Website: walmart
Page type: receipt
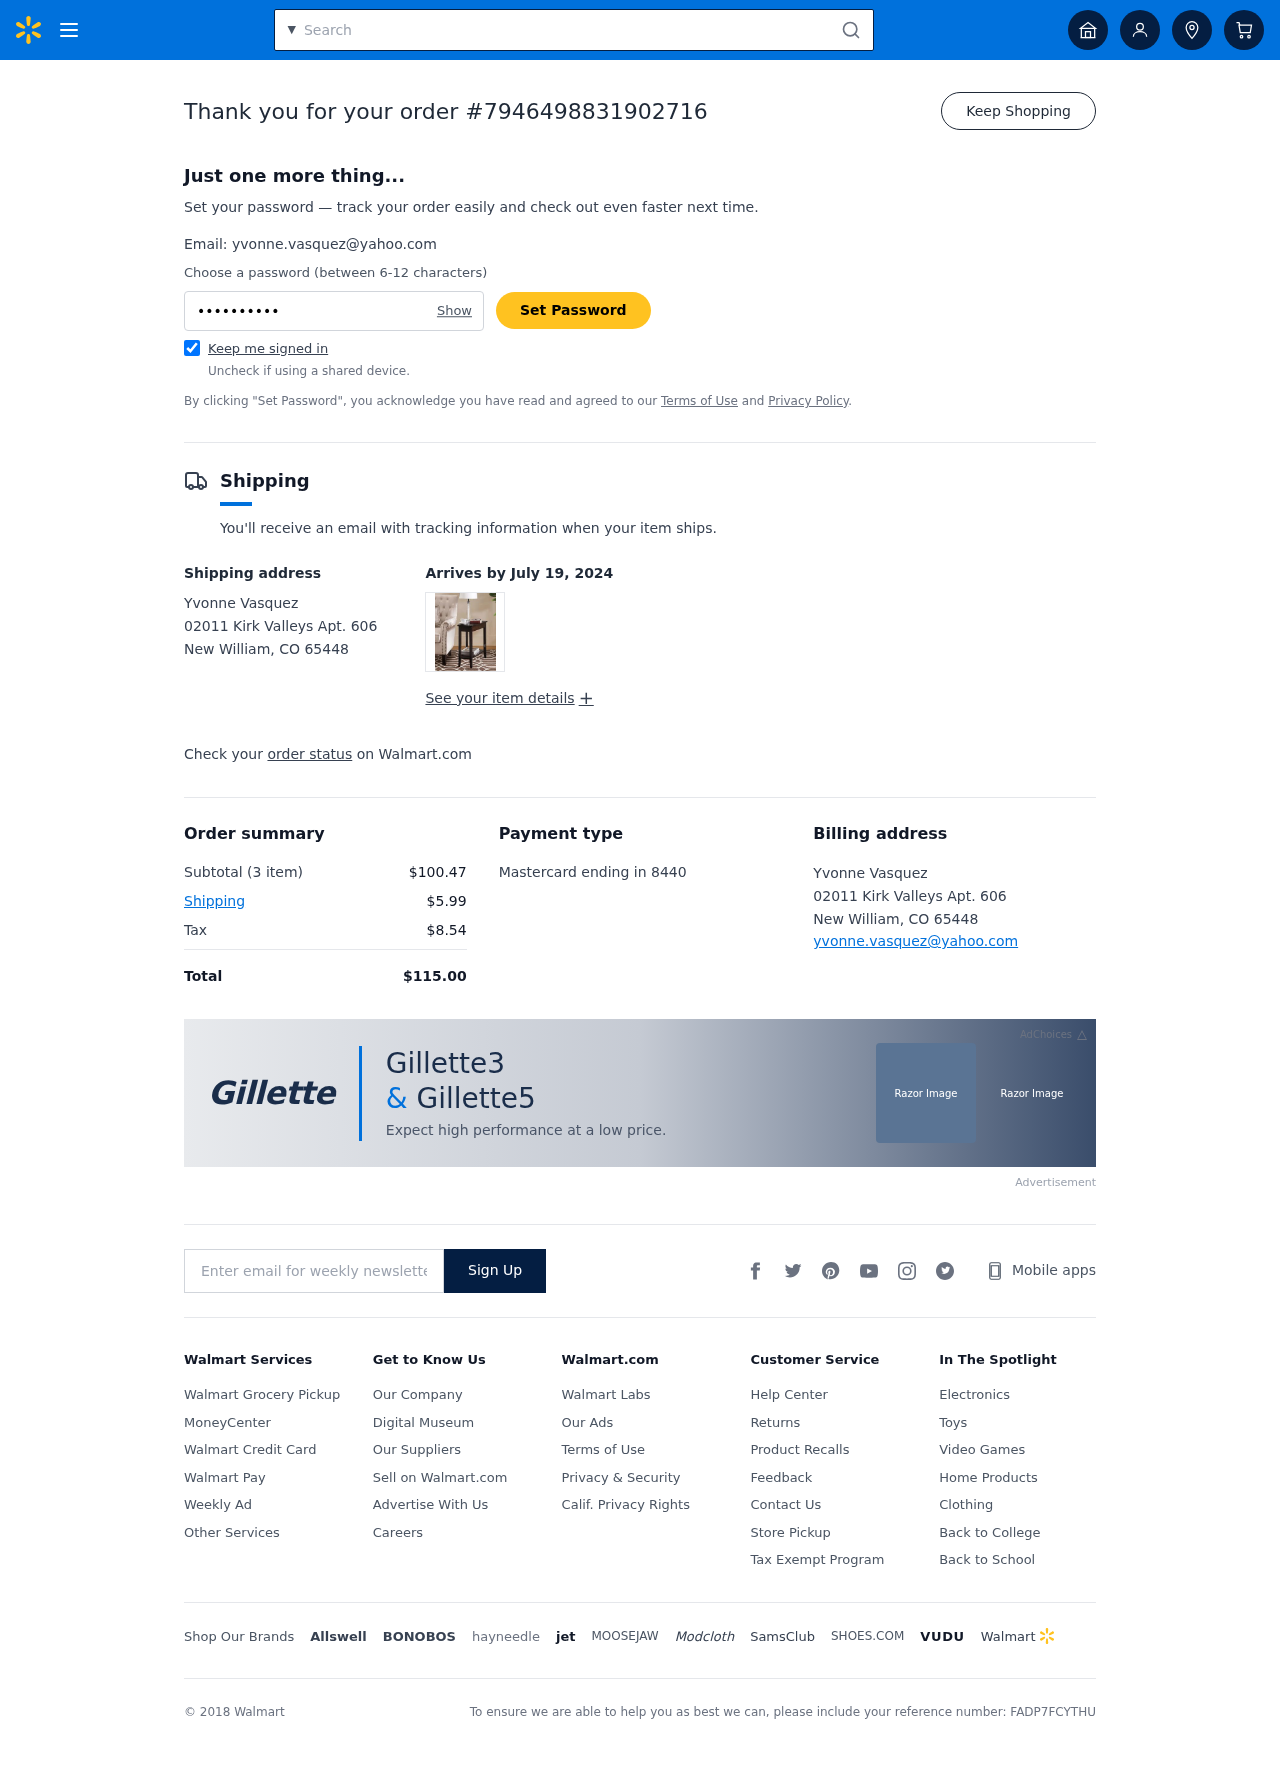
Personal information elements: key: PII_CARD_LAST4
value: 8440
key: PII_CARD_TYPE
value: Mastercard
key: PII_CITY_STATE_ZIP
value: New William, CO 65448
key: PII_EMAIL
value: yvonne.vasquez@yahoo.com
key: PII_FULLNAME
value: Yvonne Vasquez
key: PII_STREET
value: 02011 Kirk Valleys Apt. 606
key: PII_FULLNAME2
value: Yvonne Vasquez
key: PII_STREET2
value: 02011 Kirk Valleys Apt. 606
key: PII_CITY_STATE_ZIP2
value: New William, CO 65448
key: PII_EMAIL2
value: yvonne.vasquez@yahoo.com
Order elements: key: ORDER_ID
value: #7946498831902716
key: ORDER_DELIVERY_DATE
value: July 19, 2024
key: ORDER_NUM_ITEMS
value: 3 item
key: ORDER_SUBTOTAL
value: $100.47
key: ORDER_SHIPPING_COST
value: $5.99
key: ORDER_TAX
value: $8.54
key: ORDER_TOTAL
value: $115.00
Search elements: key: HEADER_SEARCH
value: Search